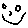
Label: smiley face